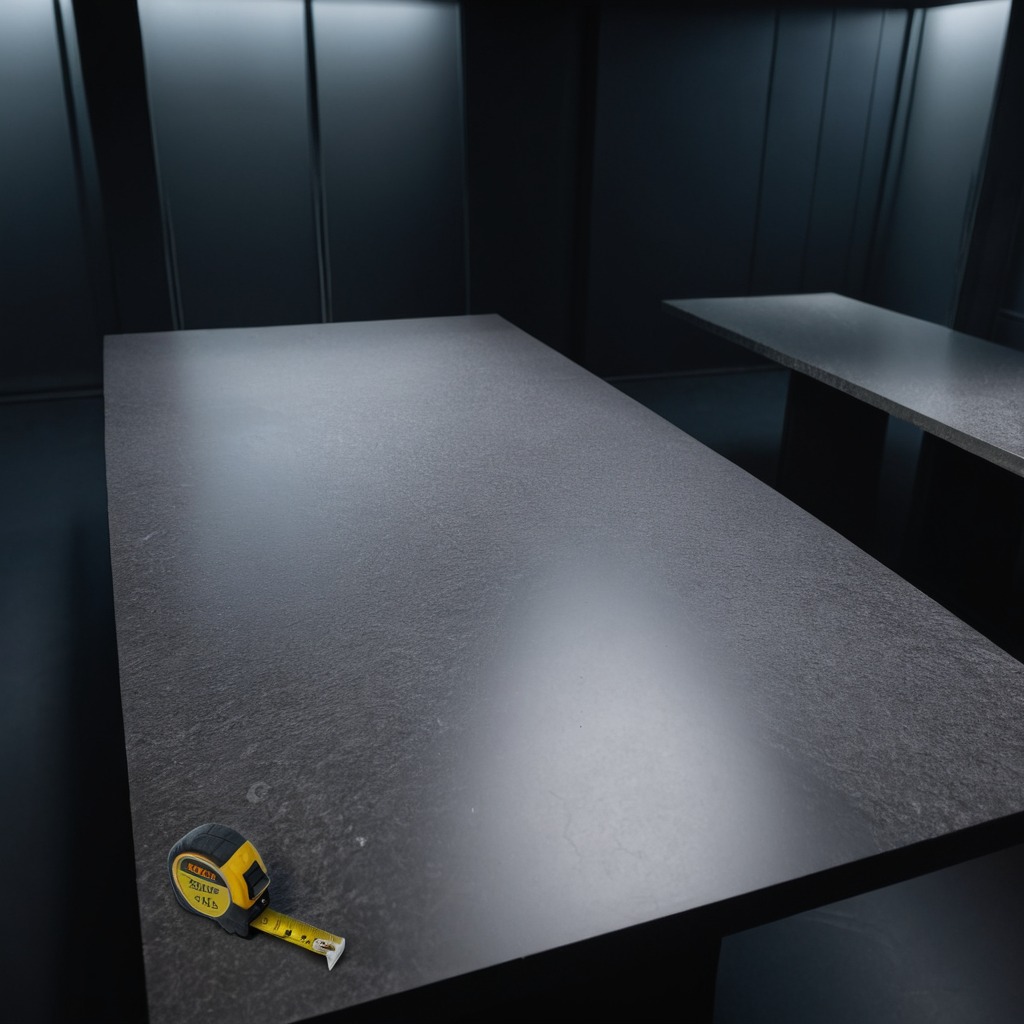
A measuring tape is lying on the clean granite table inside a workshop at night.